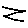
Label: zigzag